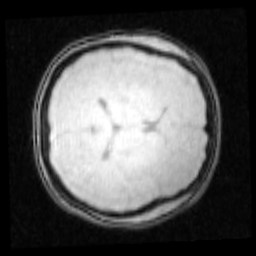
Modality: PDw
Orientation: axial
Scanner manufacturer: siemens
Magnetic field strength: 3 T
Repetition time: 0.25 s
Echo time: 0.00103 s